Question: I am trying to remove video from 'Viemo Pro' server using vimeo API in 'php'. but the video not remove from vimeo server. 'FATAL ERROR' uncaught exception are throw in php.
I have successfully connected to Vimeo pro API and successfully upload video in Vimeo Pro.
> Below is my php Code
'''
$file_name='https://api.vimeo.com/videos/129529345';
$uri = $lib->request($file_name,array(),'DELETE');
echo '<pre>';
print_r($uri);
die;
'''
> Below is the screenshot

Thanks in Advance
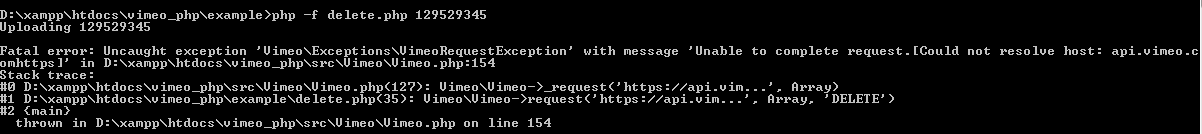
Answer: > My Url is wrong, The url is '/videos/127008336' instead of 'https://api.vimeo.com/videos/127008336'
'''
$file_name='/videos/127008336';
// Send this to the API library.
$uri = $lib->request($file_name,array(),'DELETE');
echo '<pre>';
print_r($uri);
die;
'''